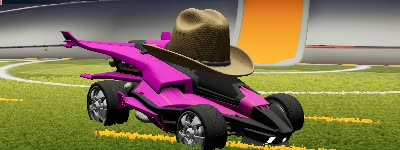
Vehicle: aftershock